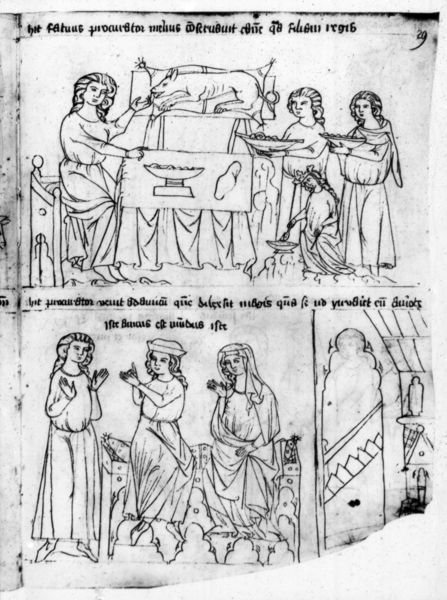
Titel: Krumauer Bildcodex
Institution: Wien, Österreichische Nationalbibliothek
Schlagwörter: frauen, menschen, frau, hut, männer, stuhl, tisch, tische, zeichnung, haus, hund, tier, fest, malerei, gelage, diener, schale, bild, gewand, sitzend, adel, schalen, schrift, bank, arbeiter, treppe, essen, schwein, buch, rippen, schwarzweiß, text, speisen, festmahl, mahl, darstellung, buchseite, besuch, braten, mittelalter, schüsseln, zeichnugn, speise, buchmalerei, berufe, speßen, mahl frauen, spahnferkel, destmahl